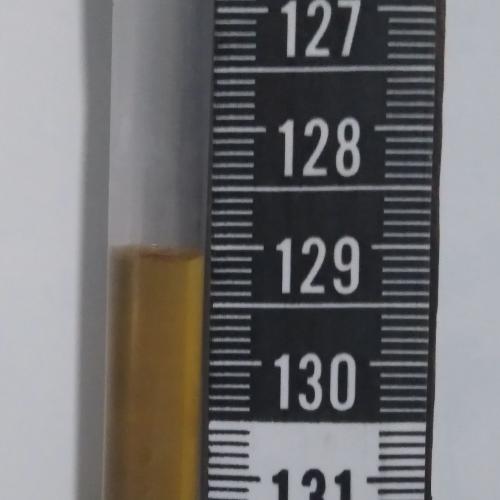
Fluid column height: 129.1 cm